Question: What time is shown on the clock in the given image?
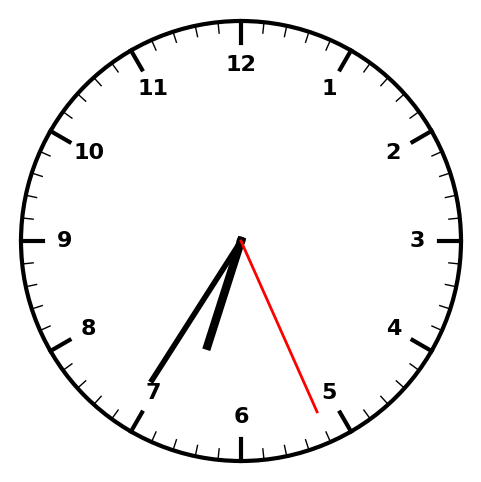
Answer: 06:35:26